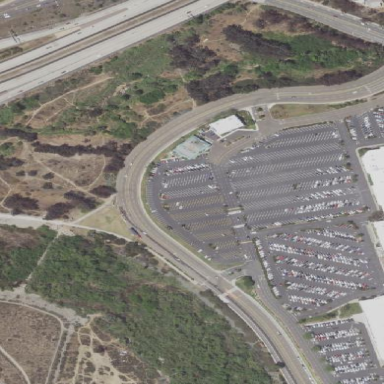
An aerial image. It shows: Parking area with asphalt surface.